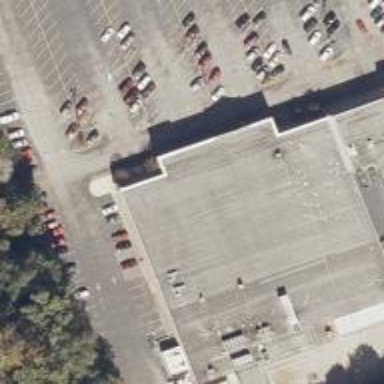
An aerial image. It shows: Supermarket.